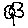
Label: flower